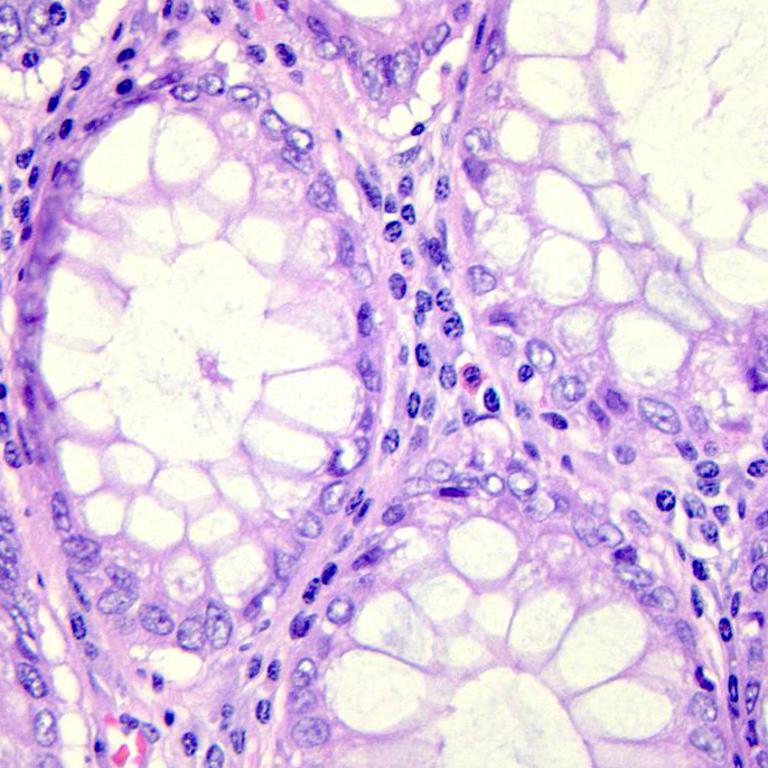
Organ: colon
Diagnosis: benign